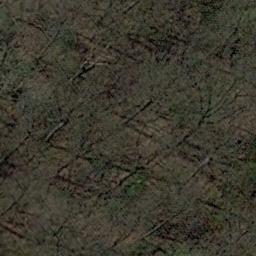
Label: forest